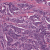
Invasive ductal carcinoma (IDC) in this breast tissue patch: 1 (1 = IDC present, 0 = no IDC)